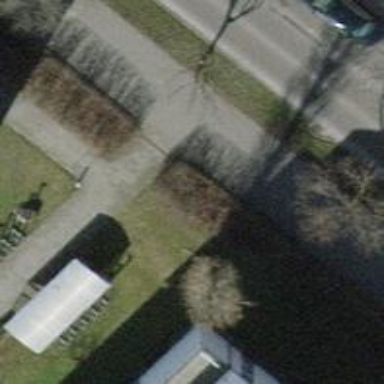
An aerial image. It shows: Bollard barrier.